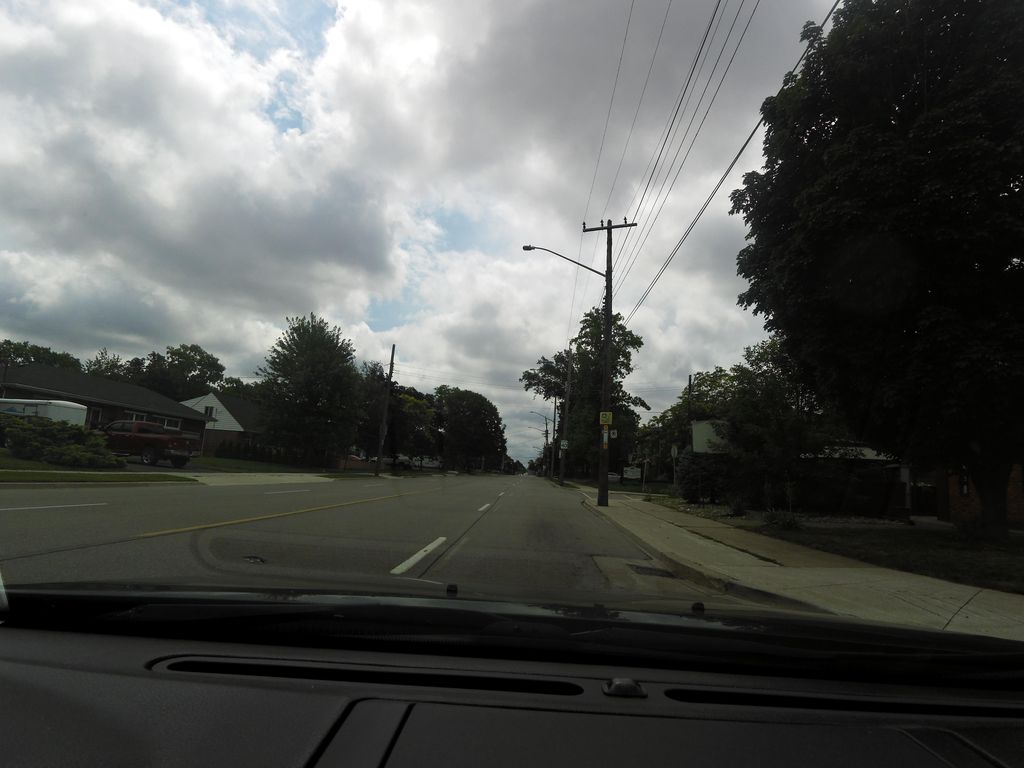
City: hamilton